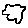
Label: cloud